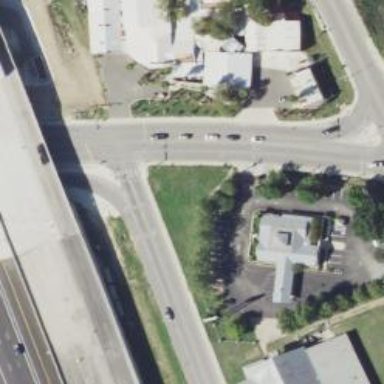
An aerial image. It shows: Secondary road with asphalt surface and frontage road.